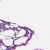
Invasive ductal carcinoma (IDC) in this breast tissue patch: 0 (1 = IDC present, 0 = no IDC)